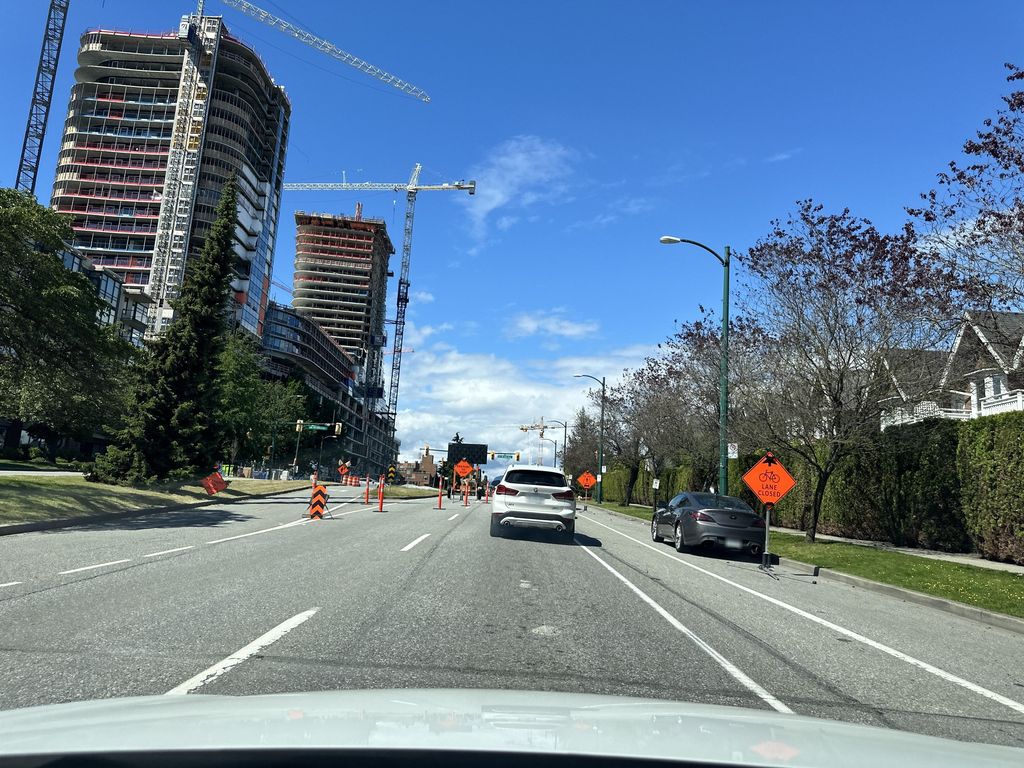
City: vancouver